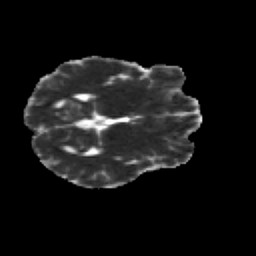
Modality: MD
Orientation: axial
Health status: healthy
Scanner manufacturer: siemens
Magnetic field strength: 3 T
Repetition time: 12 s
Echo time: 0.092 s